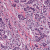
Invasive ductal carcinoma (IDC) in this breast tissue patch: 1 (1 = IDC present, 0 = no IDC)